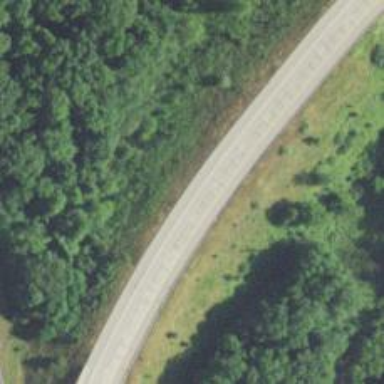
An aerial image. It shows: Asphalt motorway link.